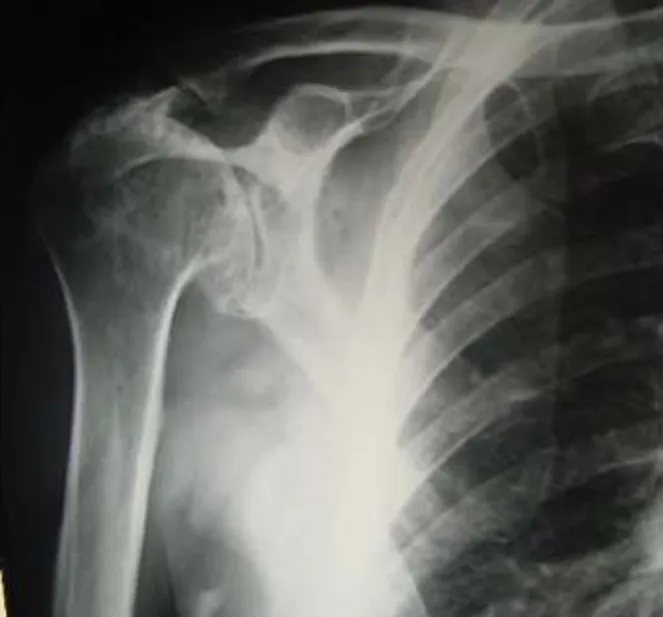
Preoperative x-ray showing the severe arthropathy.
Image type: radiology (x_ray)